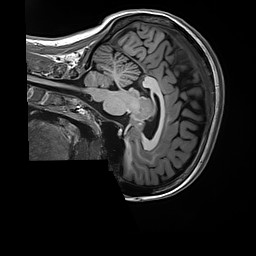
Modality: T1w
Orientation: sagittal
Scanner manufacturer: siemens
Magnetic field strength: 3 T
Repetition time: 2.5 s
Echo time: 0.00299 s